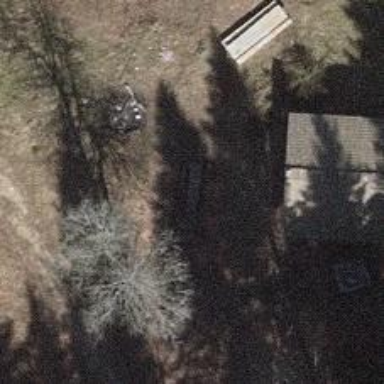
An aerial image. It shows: Picnic table located in leisure land area.